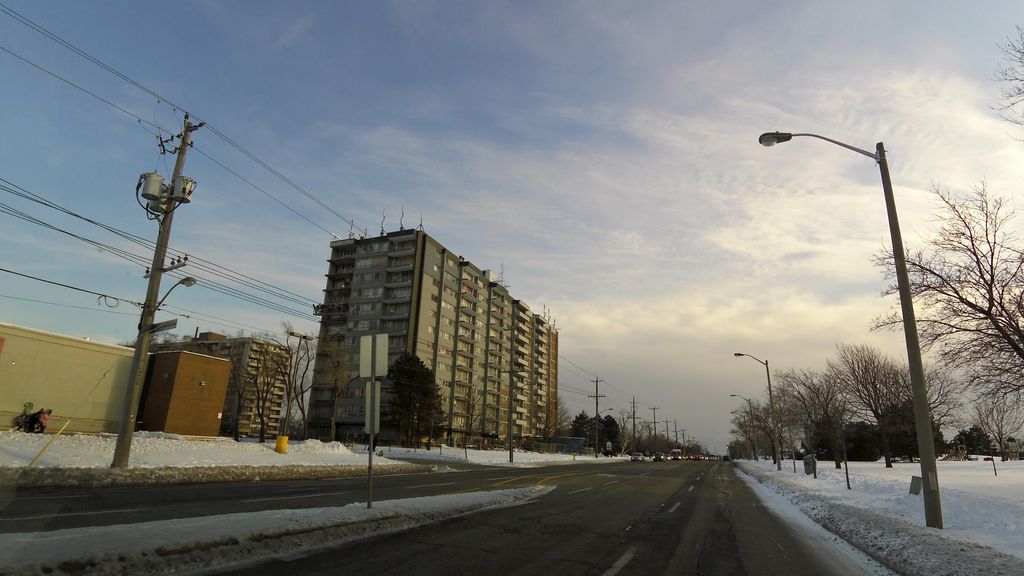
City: toronto